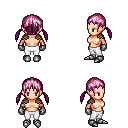
a pixel art fantasy rpg character, female body template, human, light skin, leather shoulder armor, white pants, pink twin-tailed hairstyle, metal gloves, metal boots, four views (front, back, left, right), 2x2 character sprite sheet, small pixel art, hard edges, no anti-aliasing